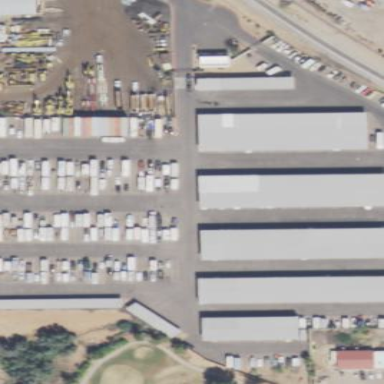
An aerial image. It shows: Storage rental shop.